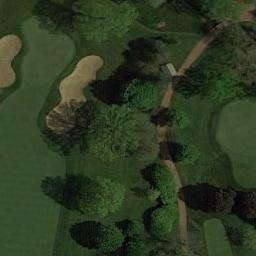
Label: golf_course